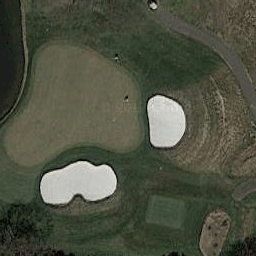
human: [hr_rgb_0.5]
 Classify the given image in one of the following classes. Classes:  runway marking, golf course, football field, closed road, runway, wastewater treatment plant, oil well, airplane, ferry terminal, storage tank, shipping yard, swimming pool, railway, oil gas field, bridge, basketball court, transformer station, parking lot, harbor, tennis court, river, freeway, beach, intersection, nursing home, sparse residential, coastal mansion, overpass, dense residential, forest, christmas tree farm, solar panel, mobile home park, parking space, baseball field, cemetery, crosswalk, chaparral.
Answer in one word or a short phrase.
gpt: golf course